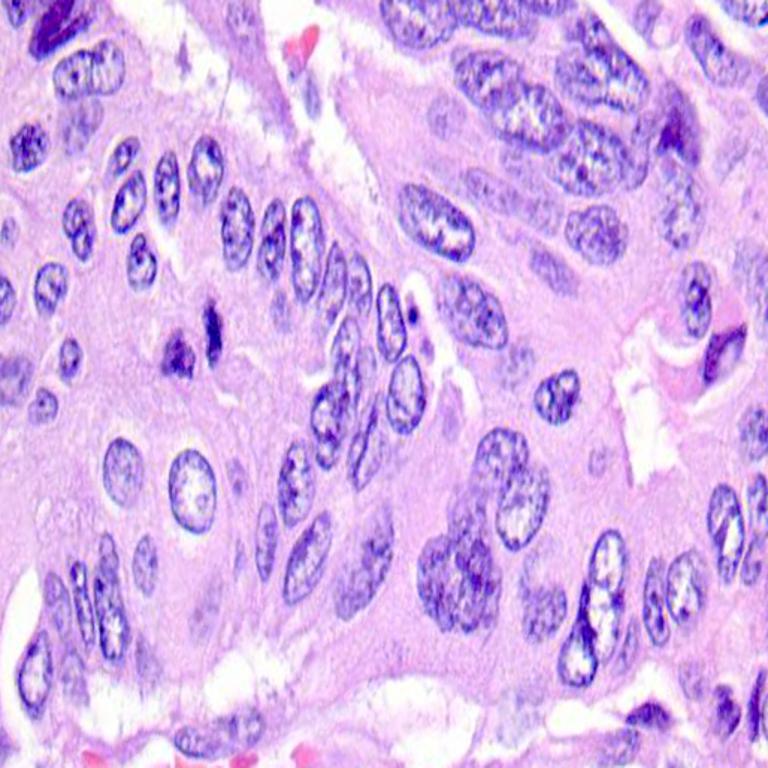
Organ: colon
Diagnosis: adenocarcinomas